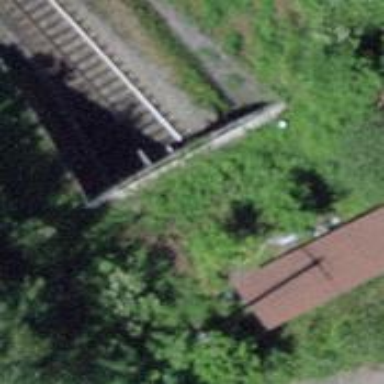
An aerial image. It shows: Railway tunnel with electrified contact lines.